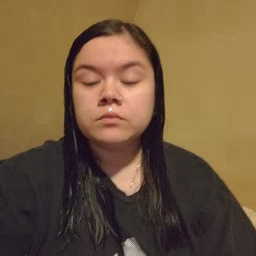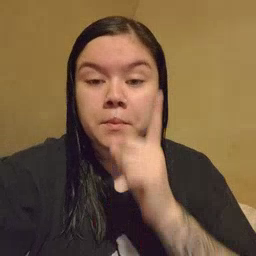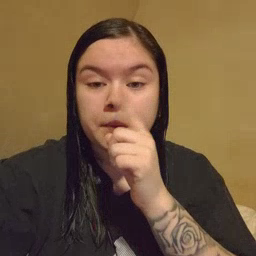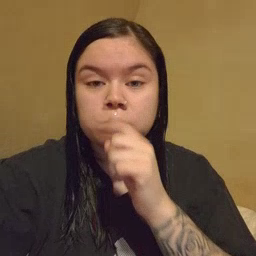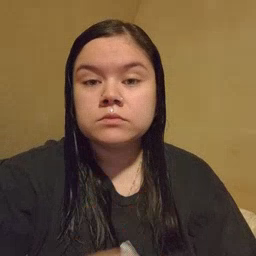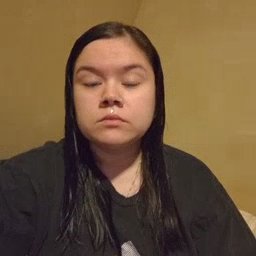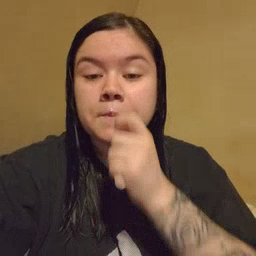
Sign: mouse